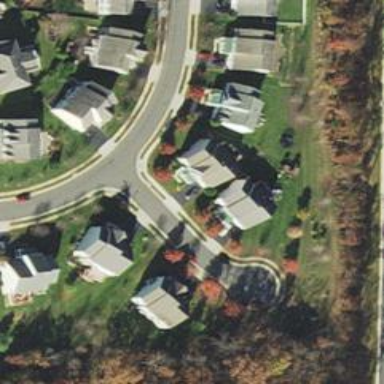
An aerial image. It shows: Smooth asphalt road in residential area.